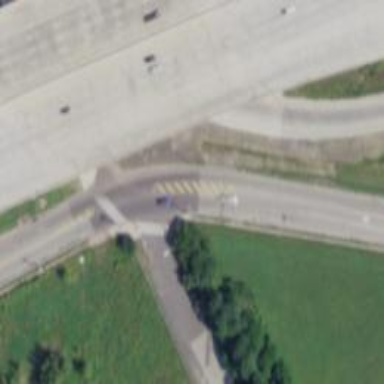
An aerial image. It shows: Secondary road with asphalt surface.